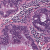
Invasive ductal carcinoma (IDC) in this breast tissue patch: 0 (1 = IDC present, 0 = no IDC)